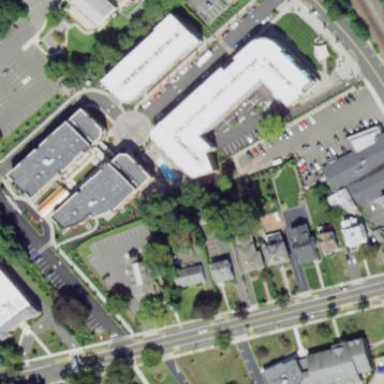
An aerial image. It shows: Commercial building.